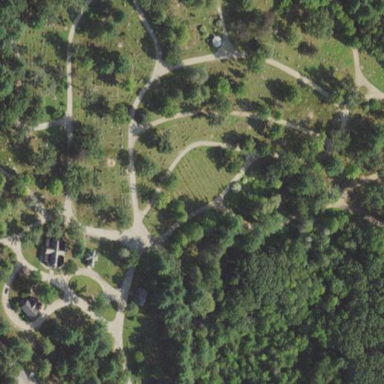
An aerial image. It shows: Cemetery with historical significance.